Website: home-depot
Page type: customer-info-address
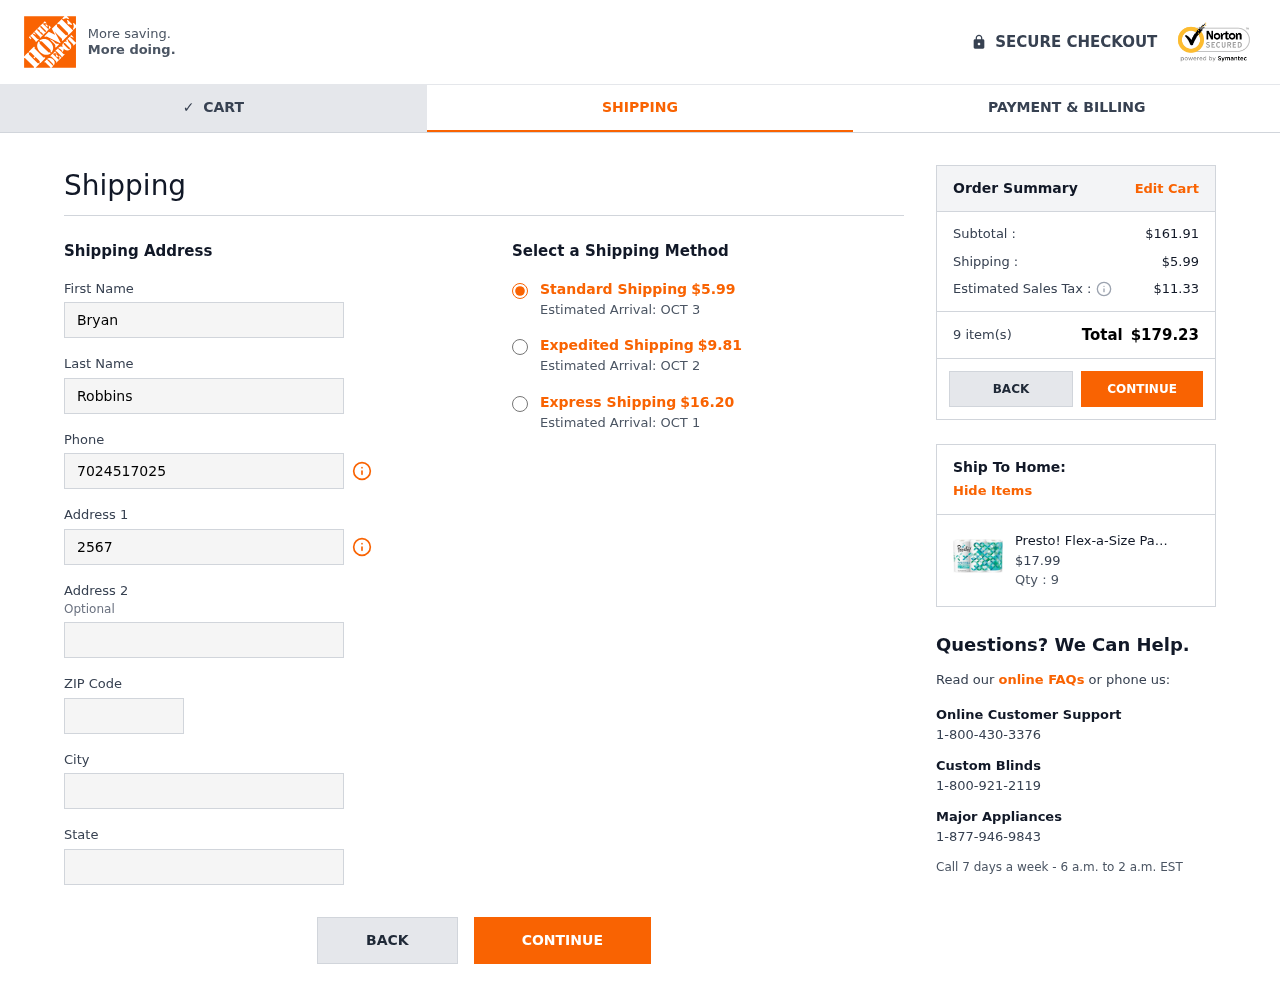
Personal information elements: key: PII_CITY
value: North Mitchellborough
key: PII_FIRSTNAME
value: Bryan
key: PII_LASTNAME
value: Robbins
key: PII_PHONE
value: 7024517025
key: PII_POSTCODE
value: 16888
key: PII_STATE
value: Oregon
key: PII_STREET
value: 2567 Hayes Glens Apt. 007
Product elements: key: PRODUCT1_NAME
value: Presto! Flex-a-Size Paper Towels, Huge Roll, 6 Count
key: PRODUCT1_PRICE
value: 17.99
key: PRODUCT1_QUANTITY
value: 9
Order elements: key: ORDER_SHIPPING_COST
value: $5.99
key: ORDER_DELIVERY_DATE
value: Estimated Arrival: OCT 3
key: ORDER_SHIPPING_COST_EXPEDITED
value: $9.81
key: ORDER_DELIVERY_DATE_EXPEDITED
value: Estimated Arrival: OCT 2
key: ORDER_SHIPPING_COST_EXPRESS
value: $16.20
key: ORDER_DELIVERY_DATE_EXPRESS
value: Estimated Arrival: OCT 1
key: ORDER_SUBTOTAL
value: $161.91
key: ORDER_TAX
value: $11.33
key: ORDER_NUM_ITEMS
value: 9 item(s)
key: ORDER_TOTAL
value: $179.23